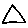
Label: triangle